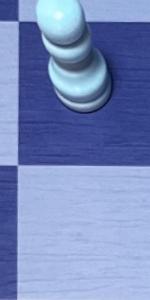
Label: Empty